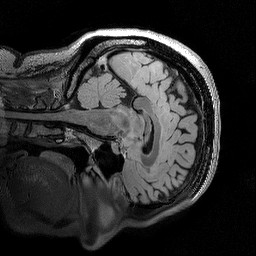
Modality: T2w
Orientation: sagittal
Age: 50
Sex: female
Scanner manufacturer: siemens
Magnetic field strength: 3 T
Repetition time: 5 s
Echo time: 0.386 s